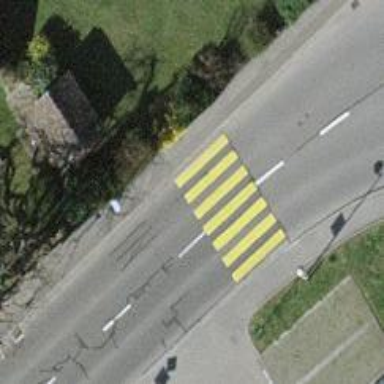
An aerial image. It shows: Marked zebra crossing with distinct zebra markings.